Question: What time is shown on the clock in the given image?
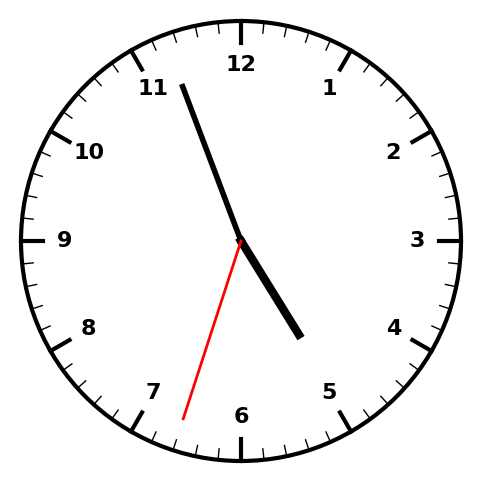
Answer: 04:56:33